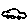
Label: car